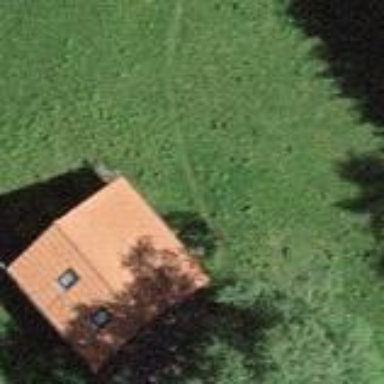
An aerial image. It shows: Cabin with gabled roof.